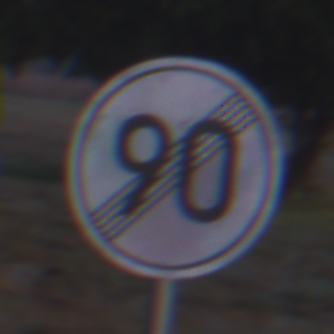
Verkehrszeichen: EndeGeschwindigkeit90
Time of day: SunriseSunset
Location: Outdoor (Nature)
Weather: Clear
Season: NotSpecified
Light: Natural